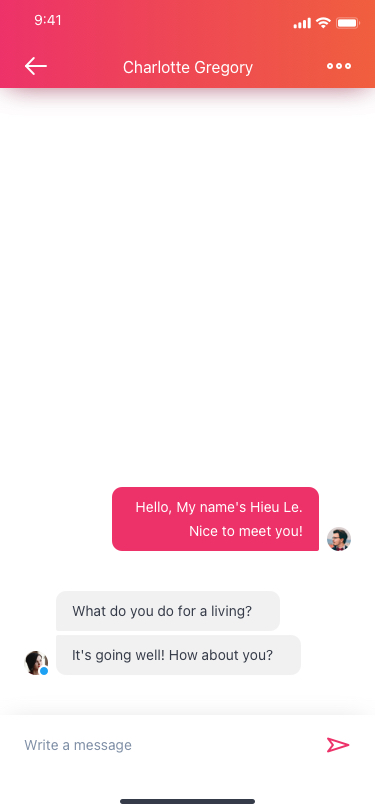
Text in this UI design:
What do you do for a living?
It's going well! How about you?
Hello, My name's Hieu Le.
Nice to meet you!
Write a message